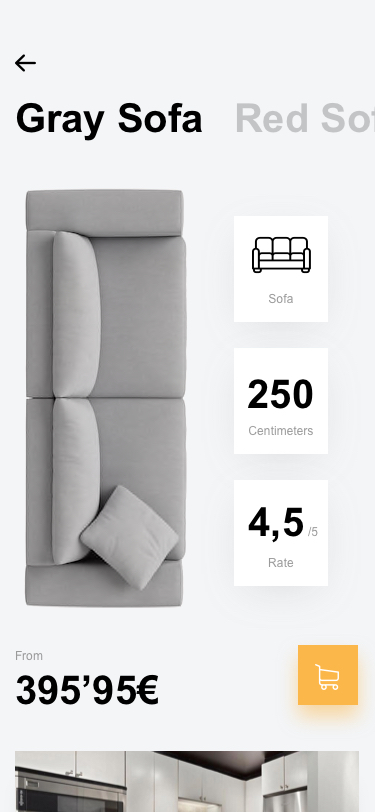
Text in this UI design:
Gray Sofa
Red Sofa
Sofa
Centimeters
250
Rate
4,5
/5
From
395’95€